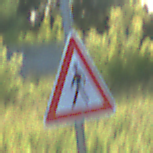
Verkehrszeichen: FussgaengerRechts
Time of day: MorningAfternoon
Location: Outdoor (Nature)
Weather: Clear
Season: NotSpecified
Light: Natural